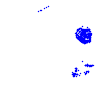
Particle: electron